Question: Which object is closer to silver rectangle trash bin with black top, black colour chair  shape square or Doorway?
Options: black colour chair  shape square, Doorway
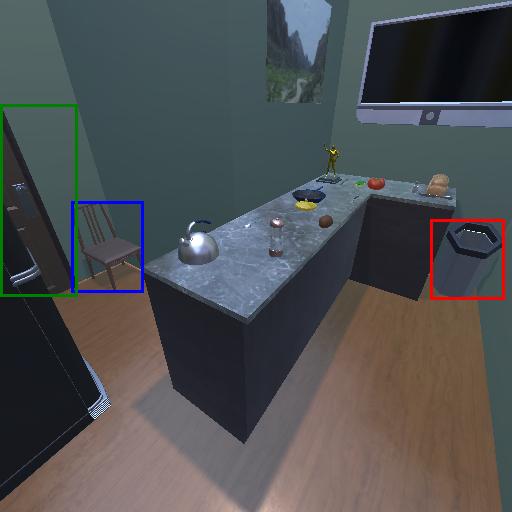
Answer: black colour chair  shape square